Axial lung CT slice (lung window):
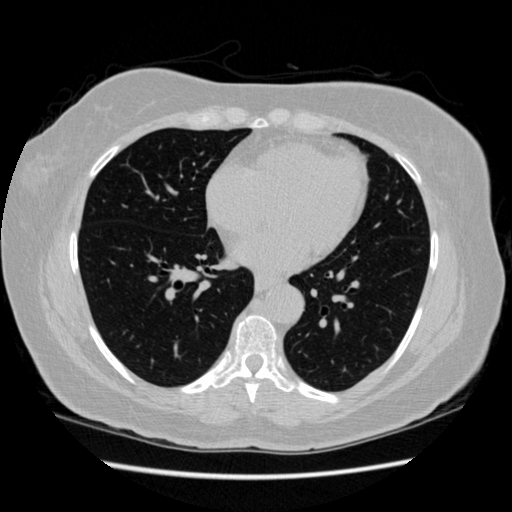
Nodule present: no